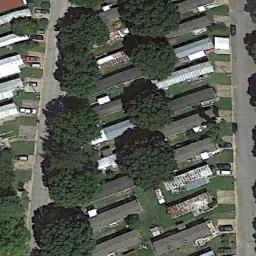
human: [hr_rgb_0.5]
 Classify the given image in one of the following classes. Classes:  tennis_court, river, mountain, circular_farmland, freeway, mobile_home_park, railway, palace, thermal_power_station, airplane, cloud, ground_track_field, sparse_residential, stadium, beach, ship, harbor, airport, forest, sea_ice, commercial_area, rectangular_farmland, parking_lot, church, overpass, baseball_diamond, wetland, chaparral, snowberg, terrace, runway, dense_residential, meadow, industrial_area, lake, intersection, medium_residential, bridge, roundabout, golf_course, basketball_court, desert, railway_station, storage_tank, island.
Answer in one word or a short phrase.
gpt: mobile_home_park